Field crop: maize
Growth stage: 2
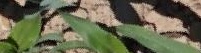
Species: maize